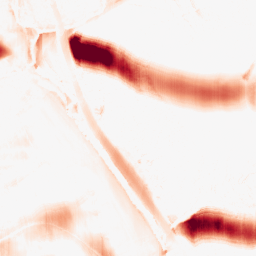
Category: morphological
Decomposition family: morphological_ellipse
Decomposition parameters: operation: opening
width: 50
height: 10
Upsampling method: sinc_hamming
Upsampling parameters: scale: 2
kernel_size: 8
Upsampling scale: 2